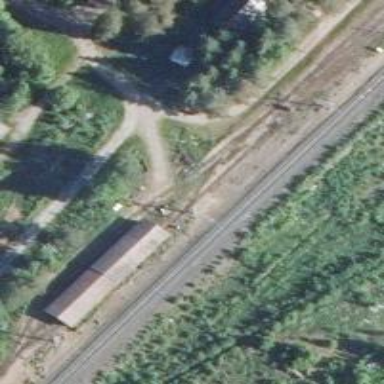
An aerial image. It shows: Preserved railway yard.